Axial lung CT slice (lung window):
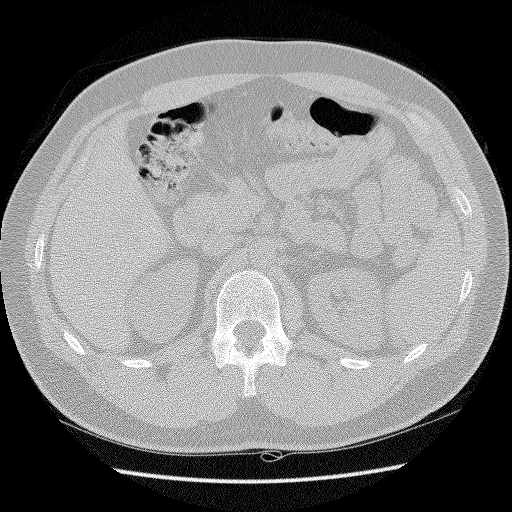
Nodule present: no